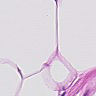
Metastatic tissue present: no